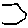
Label: hexagon